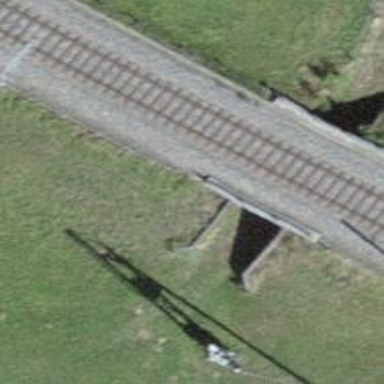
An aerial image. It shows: Grass track with grade5 track type.